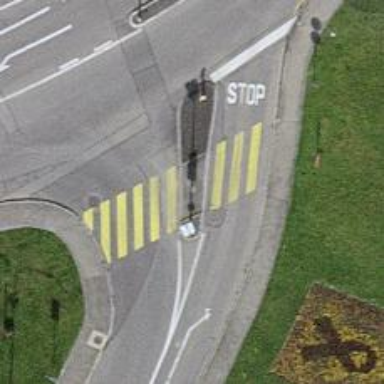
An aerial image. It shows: Traffic calming island.